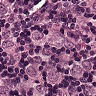
Metastatic tissue present: yes